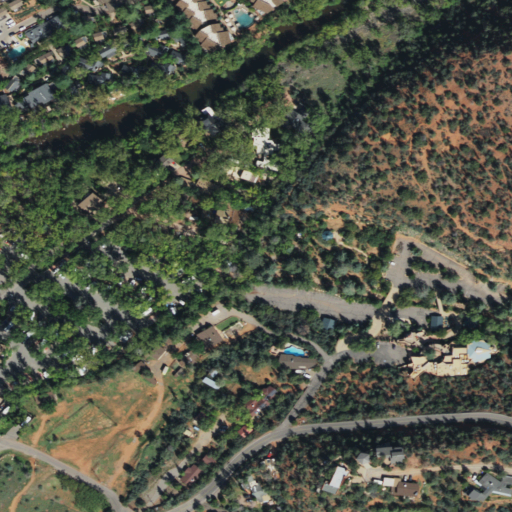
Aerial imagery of valley in Arizona named Bear Wallow Canyon containing woody wetlands, evergreen forest, shrub, open development, low intensity development, medium intensity development, and high intensity development